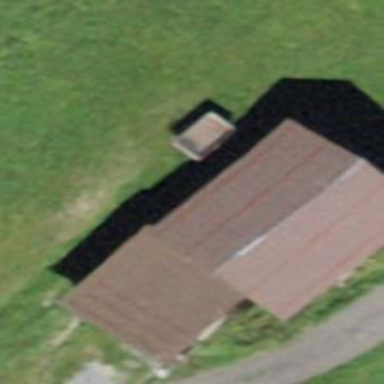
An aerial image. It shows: Building with tiled roof.